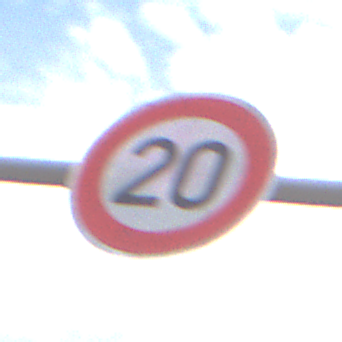
Verkehrszeichen: Geschwindigkeit20
Umgebung: Outdoor, RoadRail
Tageszeit: Midday
Wetter: PartlyCloudy
Licht: Natural
Jahreszeit: NotSpecified
Kontrast: LowContrast